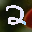
Label: 2